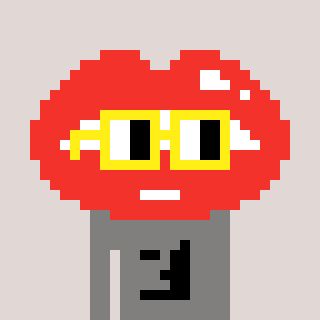
a pixel art character with square yellow glasses, a lips-shaped head and a bluegrey-colored body on a warm background